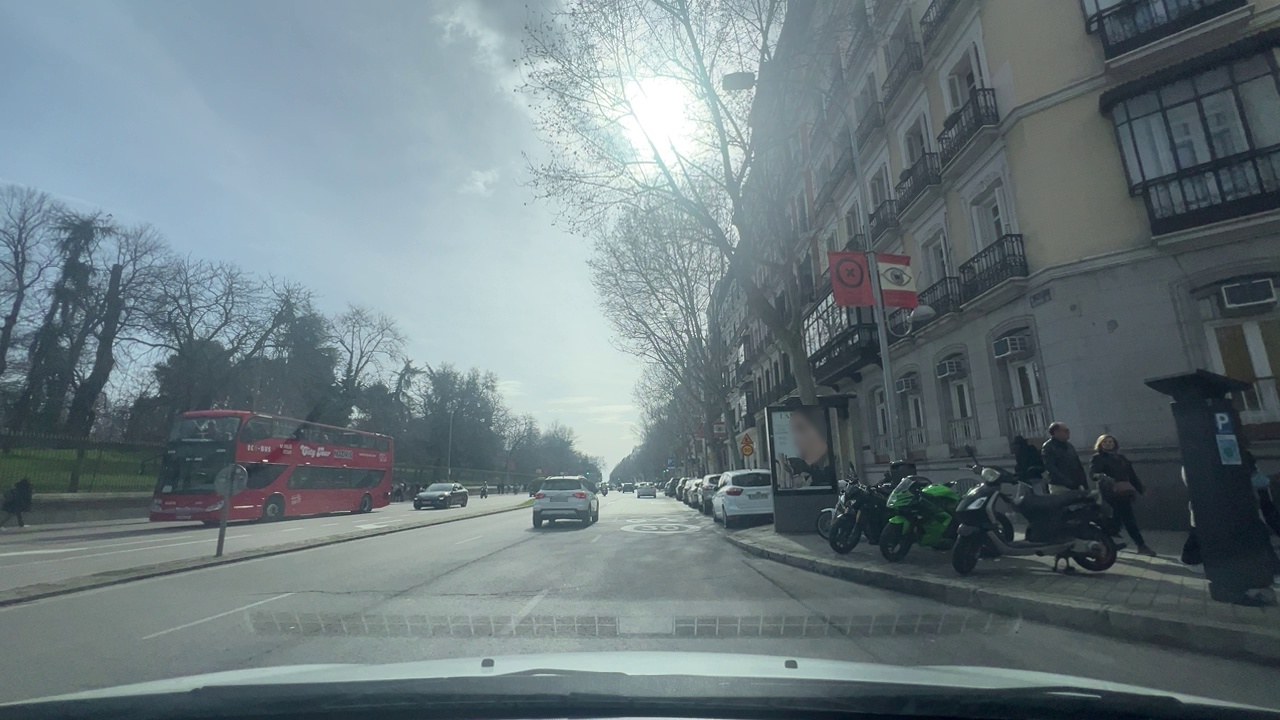
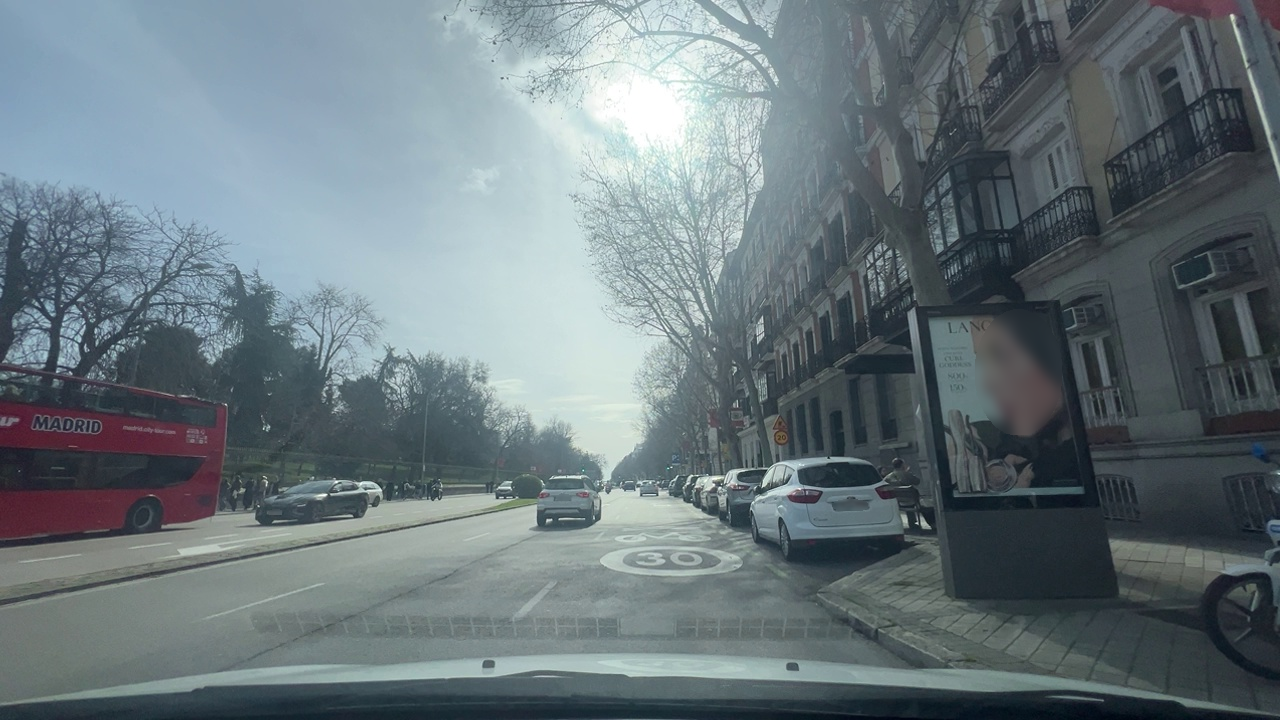
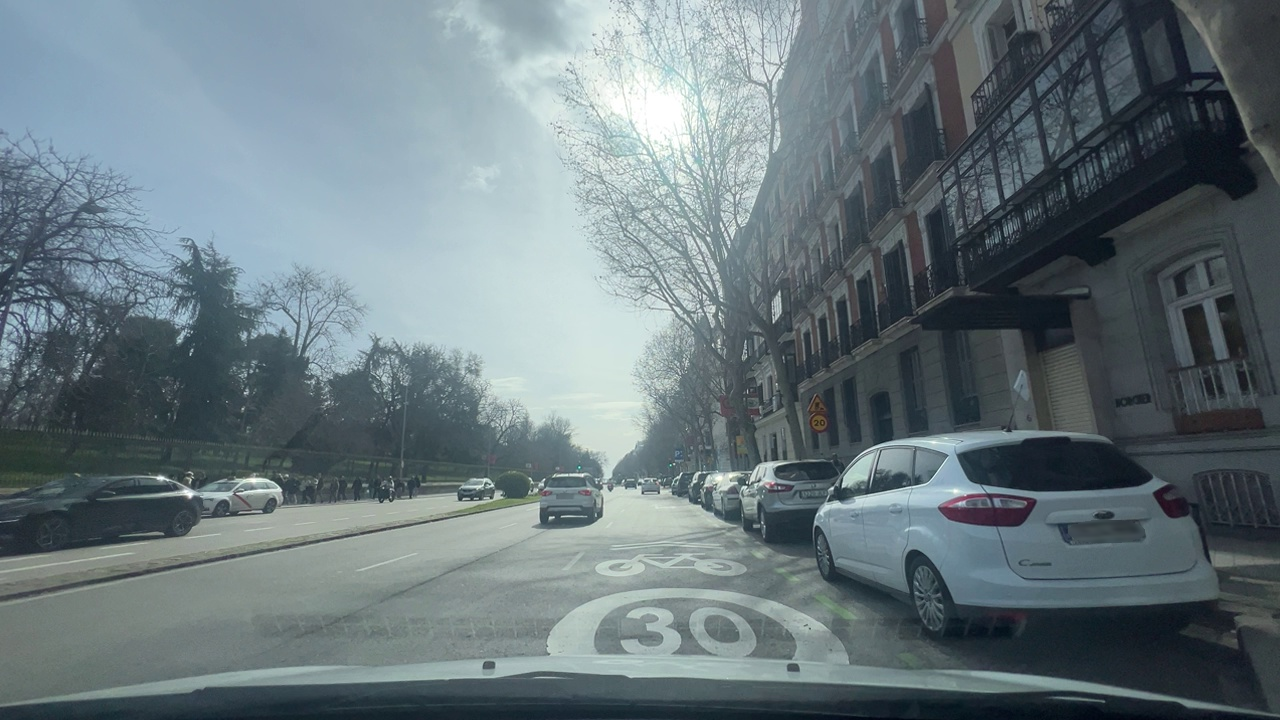
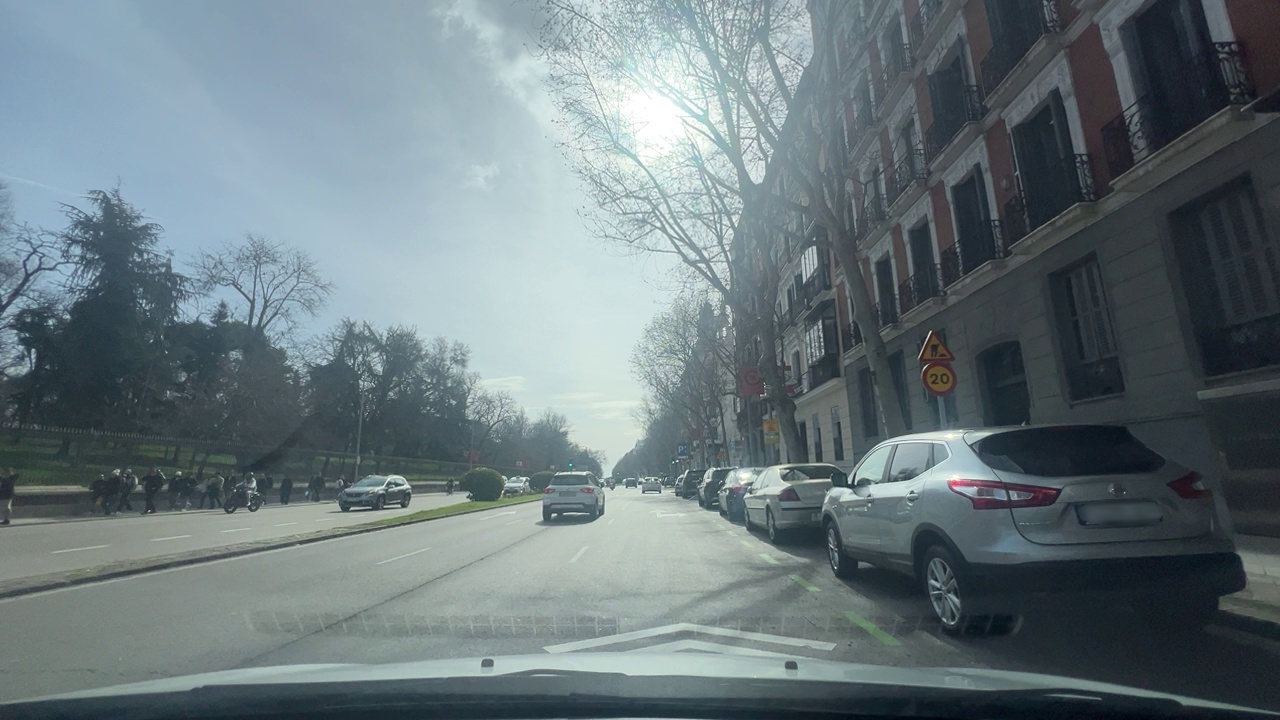
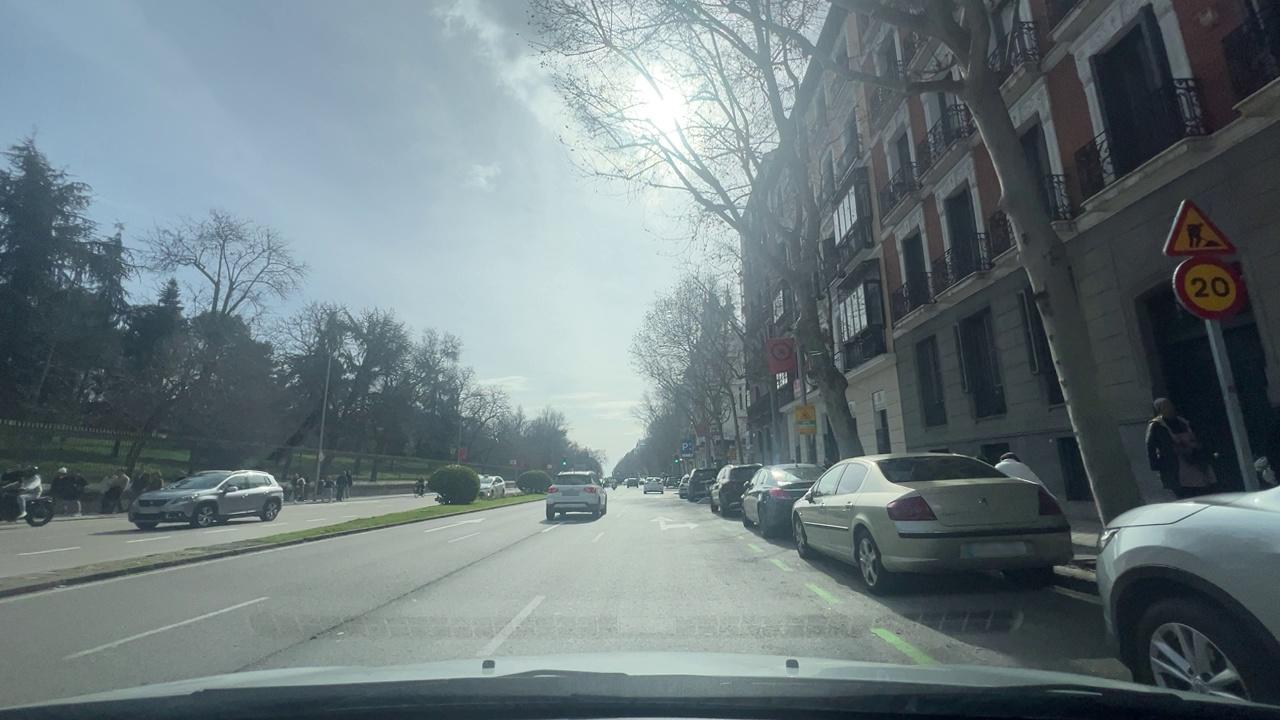
Situation: Lateral parked car
Question: Are vehicles present on the right side of the ego lane?
Answer: Yes
Reasoning: Motorbikes and cars can be appreciated in the sequence of pictures, to be parked on the right side of the road

Situation: Lateral parked car
Question: Are vehicles parked parallel or perpendicular to the roadway near the ego lane?
Answer: Yes
Reasoning: Vehicles are parked parallel to the curb

Situation: Lateral parked car
Question: Does the environment indicate an urban road where curbside parking is permitted?
Answer: Yes
Reasoning: Based on the architecture and the distribution of the road elements in the picture, it can be depicted that it is a urban road so curbside parking is permitted

Situation: Lateral parked car
Question: Is the ego vehicle traveling in a middle lane with traffic lanes on both sides?
Answer: No
Reasoning: Ego is travelling on the right lane of the road, closer to the parked cars

Situation: Lateral parked car
Question: Are vehicles present on the left side of the ego lane?
Answer: No
Reasoning: No vehicles are parked on the left side of the road